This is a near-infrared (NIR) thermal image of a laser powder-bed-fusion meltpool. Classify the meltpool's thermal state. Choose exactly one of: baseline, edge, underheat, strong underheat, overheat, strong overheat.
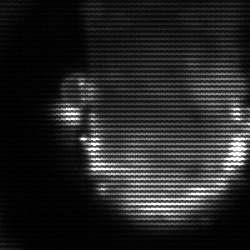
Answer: baseline